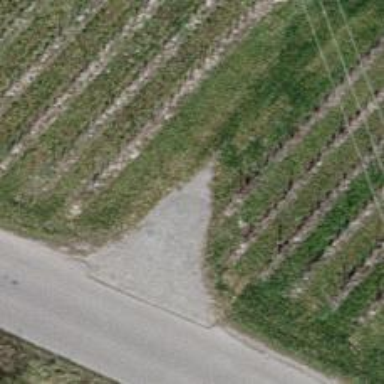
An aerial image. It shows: Track with fine gravel surface. The track type is grade1.